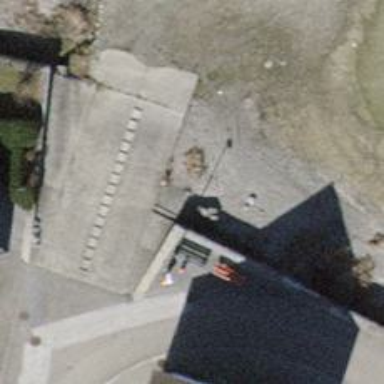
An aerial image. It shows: Slipway on leisure land.